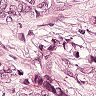
Metastatic tissue present: yes